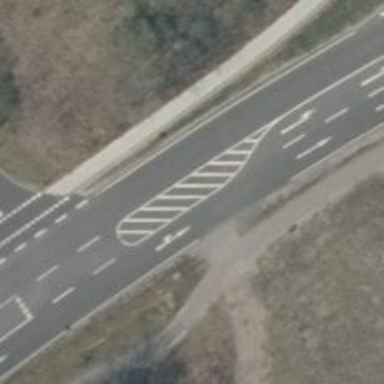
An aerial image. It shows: Primary highway with asphalt surface and cycle track on the right side.